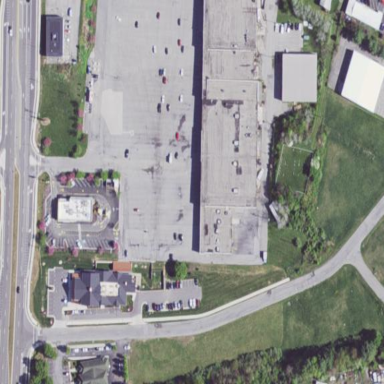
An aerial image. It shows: Retail area.